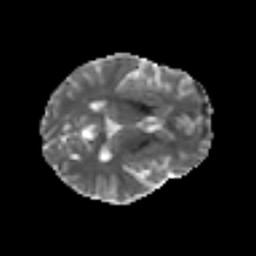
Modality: MD
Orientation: axial
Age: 44
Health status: ill
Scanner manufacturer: philips
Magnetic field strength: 3 T
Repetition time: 9 s
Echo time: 0.127 s